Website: walmart
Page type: cross-sells
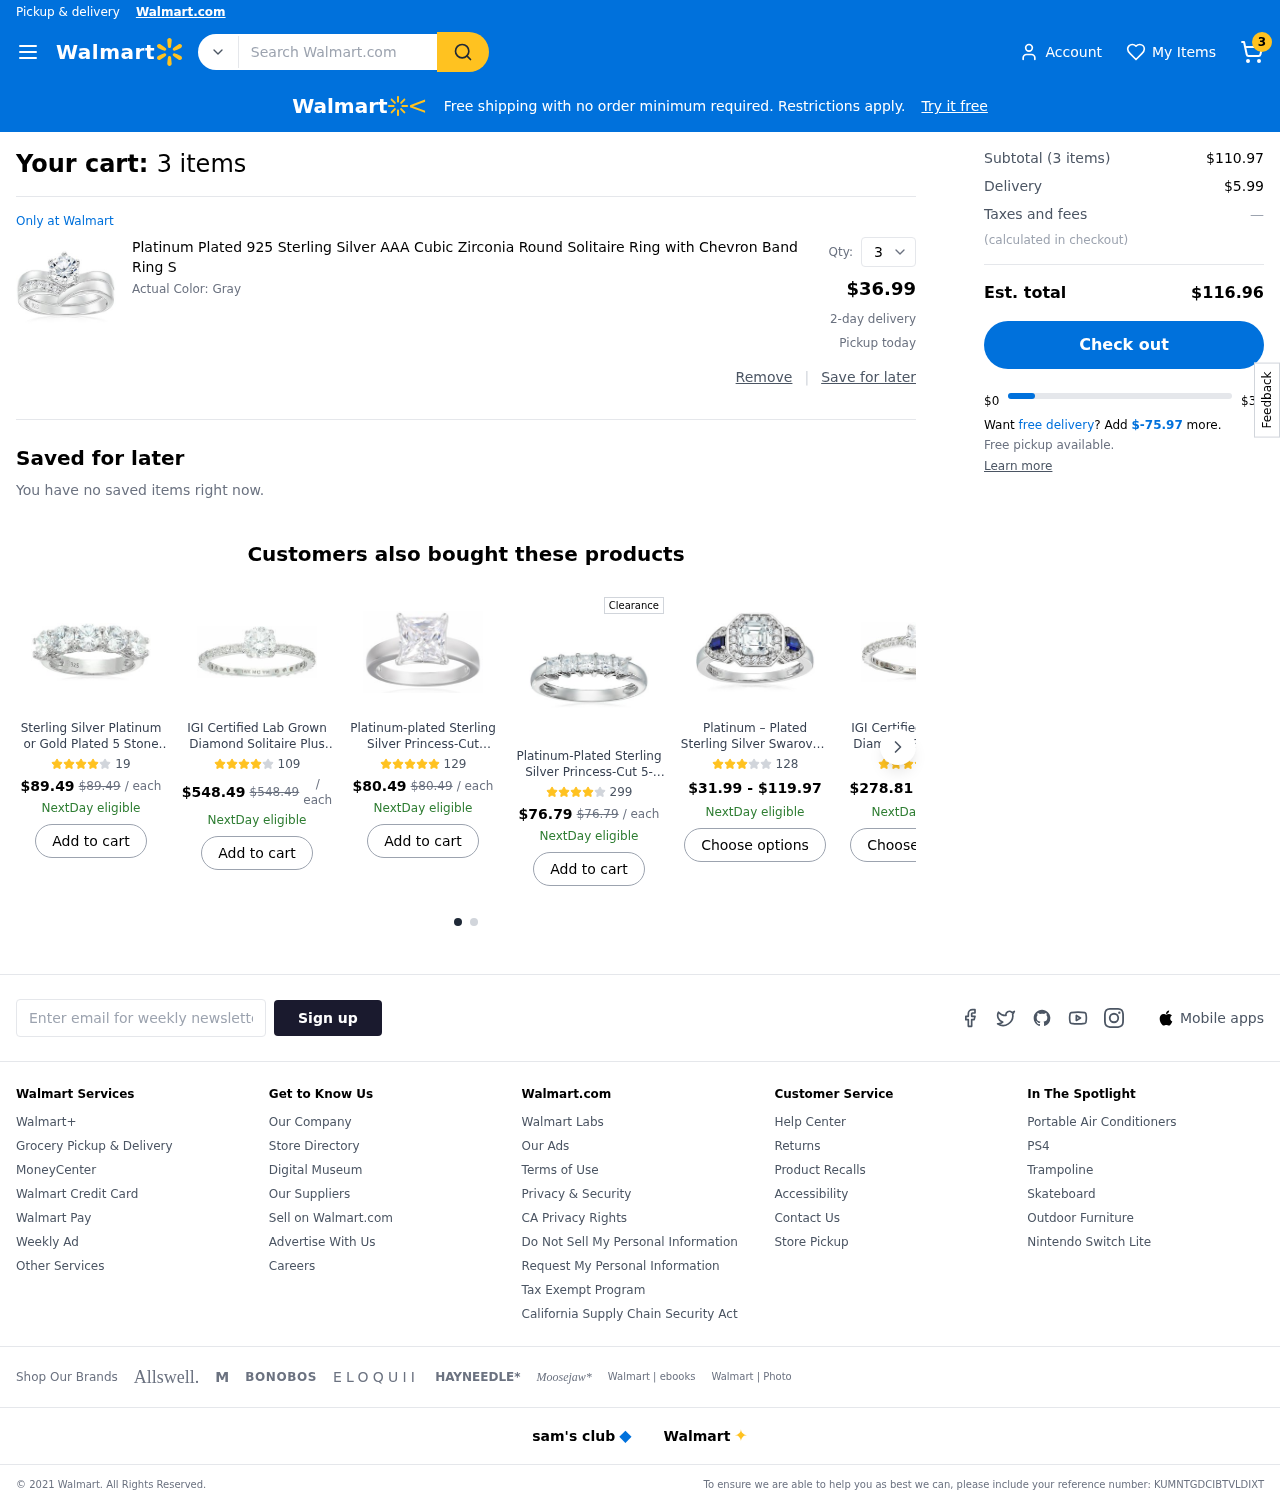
Product elements: key: PRODUCT1_NAME
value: Platinum Plated 925 Sterling Silver AAA Cubic Zirconia Round Solitaire Ring with Chevron Band Ring S
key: PRODUCT1_PRICE
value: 36.99
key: PRODUCT1_QUANTITY
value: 3
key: PRODUCT6_PRICE
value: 39.99
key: PRODUCT7_PRICE
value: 309.79
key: PRODUCT2_NAME
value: Sterling Silver Platinum or Gold Plated 5 Stone Round Cut Swarovski Cubic Zirconia Ring
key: PRODUCT2_NUM_RATINGS
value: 19
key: PRODUCT2_PRICE
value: $89.49
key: PRODUCT2_ORIGINAL_PRICE
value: $89.49
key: PRODUCT3_NAME
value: IGI Certified Lab Grown Diamond Solitaire Plus Engagement Ring 14k White Gold(3/4 CT.TW, I-J Color,
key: PRODUCT3_NUM_RATINGS
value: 109
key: PRODUCT3_PRICE
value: $548.49
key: PRODUCT3_ORIGINAL_PRICE
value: $548.49
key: PRODUCT4_NAME
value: Platinum-plated Sterling Silver Princess-Cut Solitaire Ring made with Swarovski Zirconia (3 cttw), S
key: PRODUCT4_NUM_RATINGS
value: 129
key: PRODUCT4_PRICE
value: $80.49
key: PRODUCT4_ORIGINAL_PRICE
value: $80.49
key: PRODUCT5_NAME
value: Platinum-Plated Sterling Silver Princess-Cut 5-Stone Ring made with Swarovski Zirconia (1 cttw), Siz
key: PRODUCT5_NUM_RATINGS
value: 299
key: PRODUCT5_PRICE
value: $76.79
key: PRODUCT5_ORIGINAL_PRICE
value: $76.79
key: PRODUCT6_NAME
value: Platinum – Plated Sterling Silver Swarovski zirukoniaantexi-ku Asscher – Cut and Created Sapphire Ri
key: PRODUCT6_NUM_RATINGS
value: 128
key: PRODUCT7_NAME
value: IGI Certified Lab Grown Diamond Solitaire Plus Engagement Ring 14k White Gold(1/2 CT.TW, I-J Color,
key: PRODUCT7_NUM_RATINGS
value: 100
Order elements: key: ORDER_NUM_ITEMS
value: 3
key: ORDER_NUM_ITEMS
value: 3 items
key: ORDER_SUBTOTAL
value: $110.97
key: ORDER_SHIPPING_COST
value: $5.99
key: ORDER_TOTAL
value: $116.96
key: ORDER_FREE_DELIVERY_REMAINING
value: $-75.97
Search elements: key: HEADER_SEARCH
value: Search Walmart.com